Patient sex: F
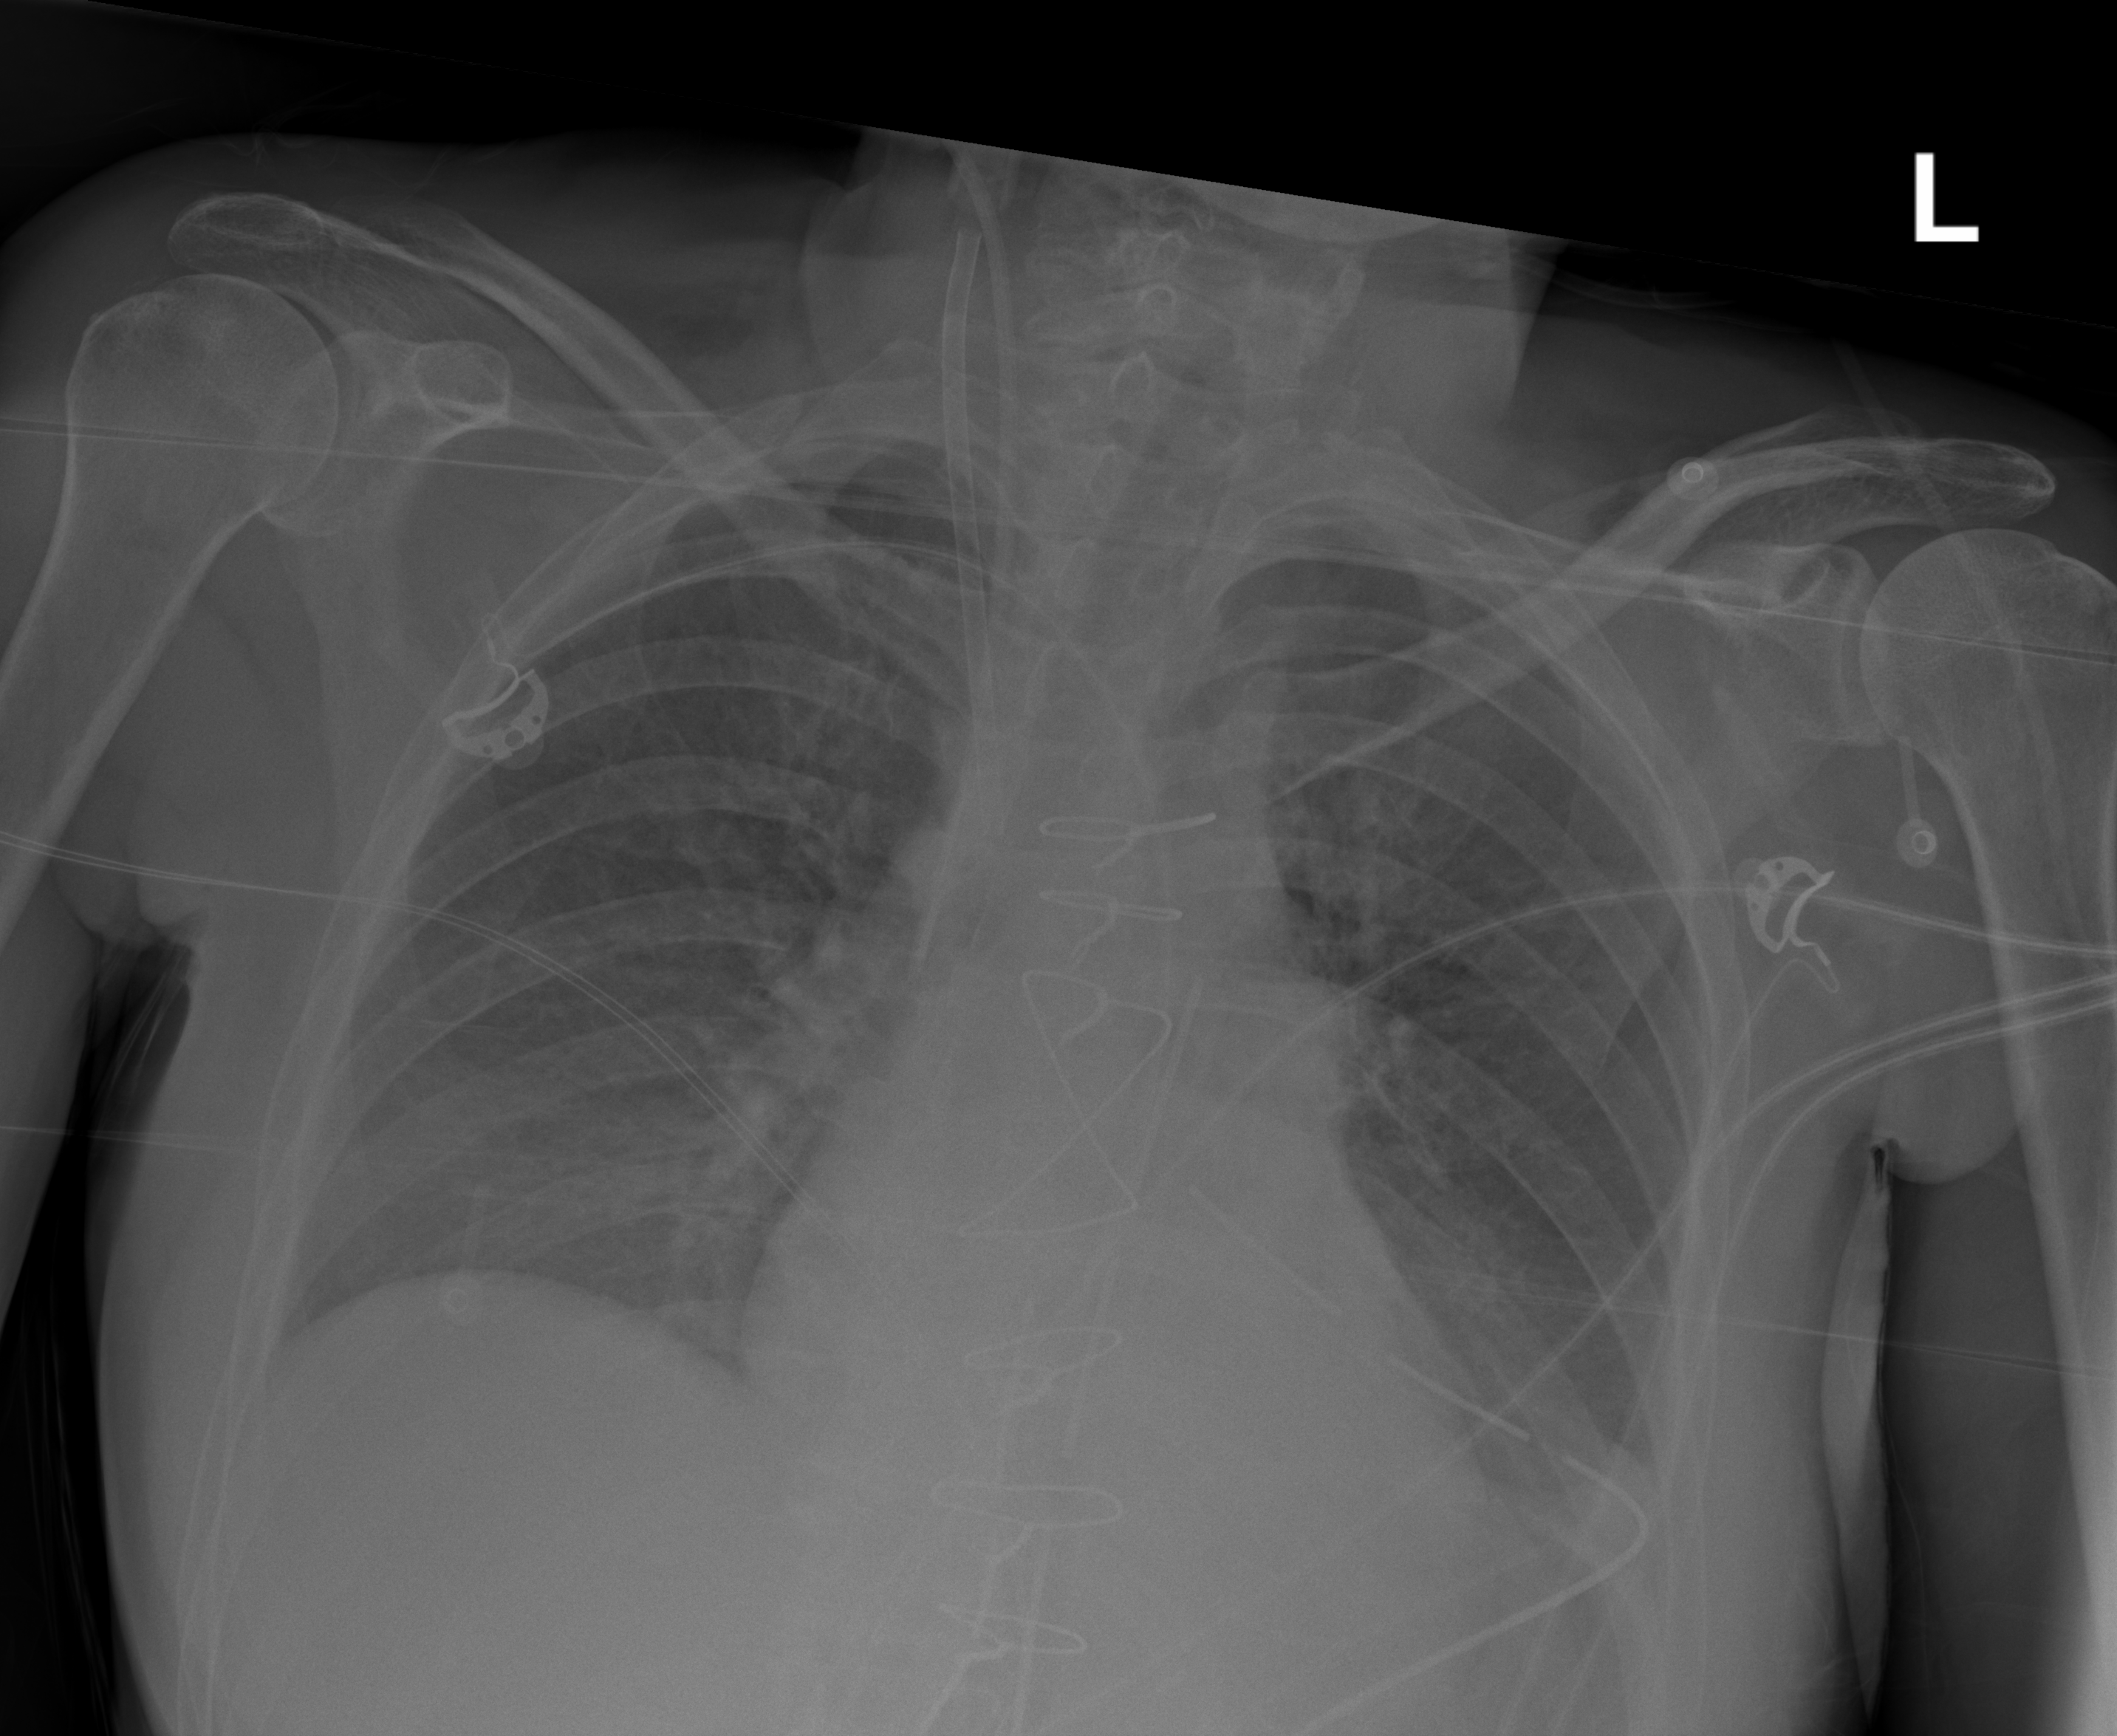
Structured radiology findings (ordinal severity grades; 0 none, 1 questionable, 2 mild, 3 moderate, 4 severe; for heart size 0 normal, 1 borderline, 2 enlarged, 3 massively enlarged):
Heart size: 1
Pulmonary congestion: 0
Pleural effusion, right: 0
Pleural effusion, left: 0
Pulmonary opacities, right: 0
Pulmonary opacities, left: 0
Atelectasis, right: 0
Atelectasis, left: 0